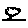
Label: tree